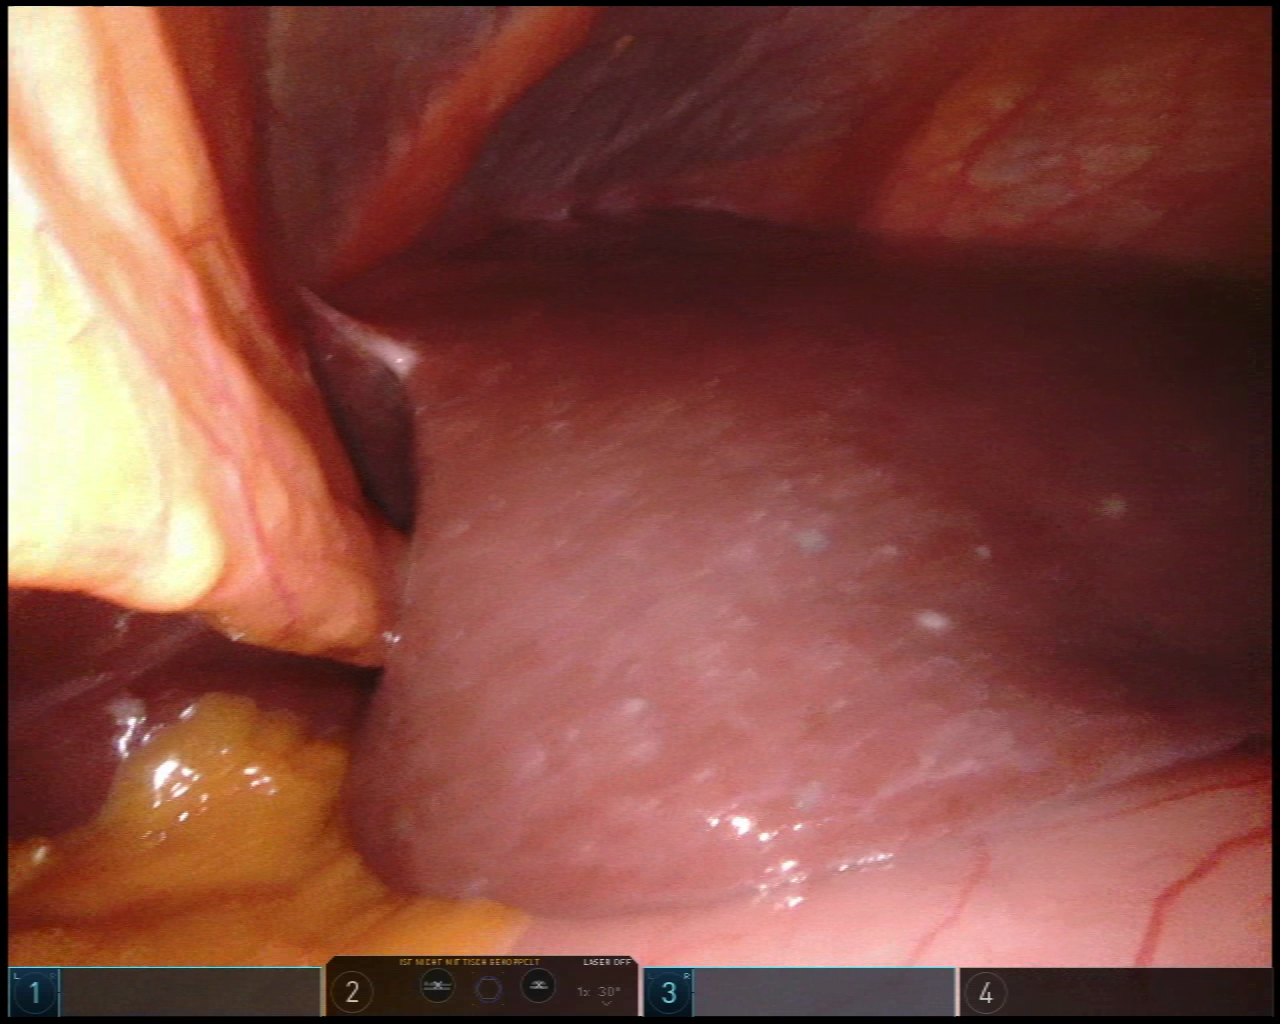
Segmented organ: liver
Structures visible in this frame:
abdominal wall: yes
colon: no
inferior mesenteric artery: no
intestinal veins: no
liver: yes
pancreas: no
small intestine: no
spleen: no
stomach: yes
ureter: no
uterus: no
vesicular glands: no